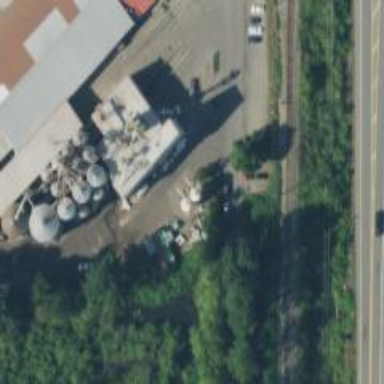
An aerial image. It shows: Silo.